Question: I have 2 problems with my jQuery-mobile using JSP the first is my web page is not adjust to screen size "see the screen shoot" and my background must be white is all black my header most be black
html

'''
<!DOCTYPE html>
<html xmlns="http://www.w3.org/1999/xhtml"><head id="j_idt2">
<title>First Mobile JSF page</title>
<meta name="viewport" content="width=500, initial-scale=1" />
<link rel="stylesheet" href="http://code.jquery.com/mobile/1.3.1/jquery.mobile-1.3.1.min.css" />
<script src="http://code.jquery.com/jquery-1.9.0.min.js"></script>
<script src="http://code.jquery.com/mobile/1.3.1/jquery.mobile-1.3.1.min.js"></script>
<style>
#box1 {
margin-left: 25%;
margin-top: 55%;
width: 50%;
border-style: solid;
}
</style></head><body>
<form id="j_idt5" name="j_idt5" method="post" action="/WebApplication1/faces/index.xhtml;jsessionid=1a059ff206049c9e2318396c28bf" enctype="application/x-www-form-urlencoded">
<input type="hidden" name="j_idt5" value="j_idt5" />
<div data-role="page" home="home">
<div data-role="header">
<h1>Sample Mobile #1</h1>
<div data-role="content">
<p>Welcome to </p>
name<input id="j_idt5:userName" type="text" name="j_idt5:userName" size="5" /><input id="j_idt5:something" type="submit" name="j_idt5:something" value="doSomething" />
<div id="box1"> </div>
</div>
</div>
<div data-role="footer" data-postion="fixed">
<div data-role="navbar">
<ul>
<li><a href="WebApplication1" data-ajax="false">Example 1</a> </li>
<li><a href="WebApplication1" data-ajax="false">Example 2</a> </li>
<li><a href="WebApplication1" data-ajax="false">Example 3</a> </li>
</ul>
</div>
</div>
</div><input type="hidden" name="javax.faces.ViewState" id="j_id1:javax.faces.ViewState:0" value="4958076424142593255:-1635836014572318330" autocomplete="off" />
</form></body>
</html>
'''
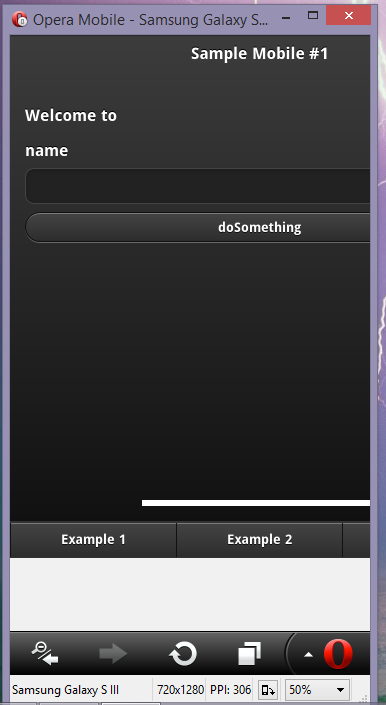
Answer: You have several errors:
1. Your content div is inside your header div, move it level above, basically change this: <div data-role="header">
<h1>Sample Mobile #1</h1>
<div data-role="content">
<p>Welcome to </p>
name<input id="j_idt5:userName" type="text" name="j_idt5:userName" size="5" /><input id="j_idt5:something" type="submit" name="j_idt5:something" value="doSomething" />
<div id="box1"> </div>
</div>
</div>
to this: <div data-role="header">
<h1>Sample Mobile #1</h1>
</div>
<div data-role="content">
<p>Welcome to </p>
name<input id="j_idt5:userName" type="text" name="j_idt5:userName" size="5" /><input id="j_idt5:something" type="submit" name="j_idt5:something" value="doSomething" />
<div id="box1"> </div>
</div>
This will solve color problem.
2. What did you set margin to your page container? This is a probably cause for your page screen size problem.
3. Use proper viewport meta tag: <meta name="viewport" content="width=device-width; initial-scale=1.0; maximum-scale=1.0; minimum-scale=1.0; user-scalable=no; target-densityDpi=device-dpi"/>